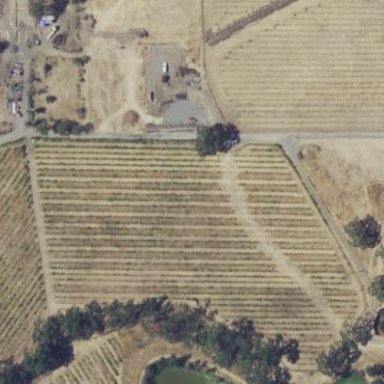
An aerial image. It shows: Vineyard growing grapes.